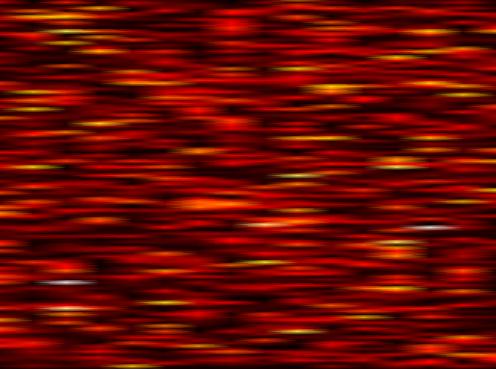
Label: UFMC